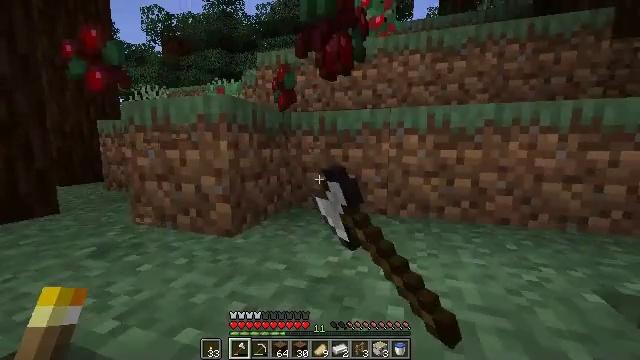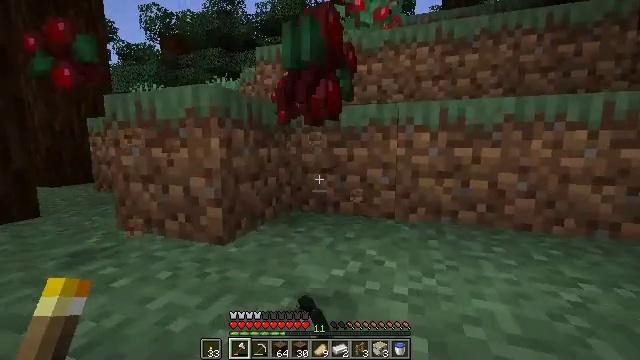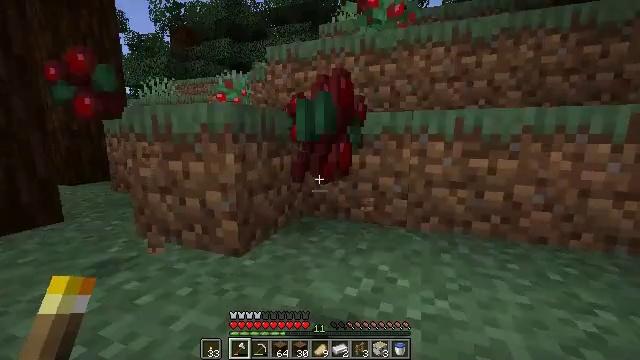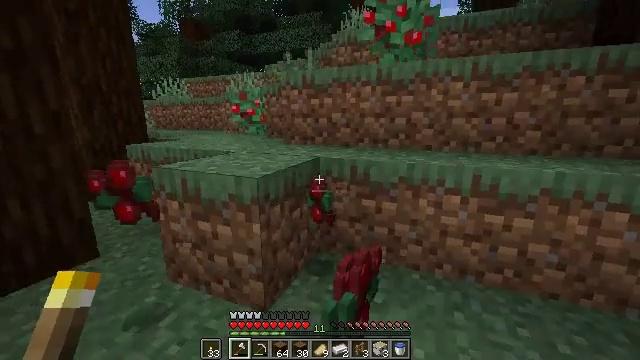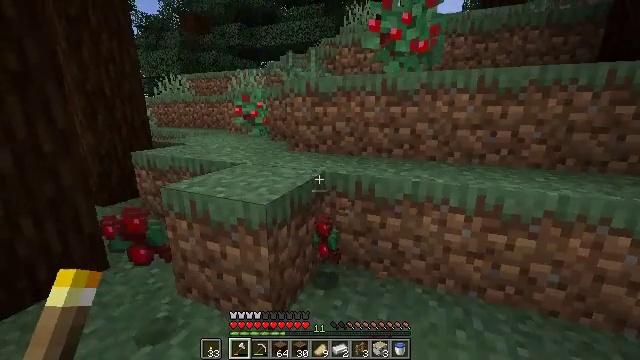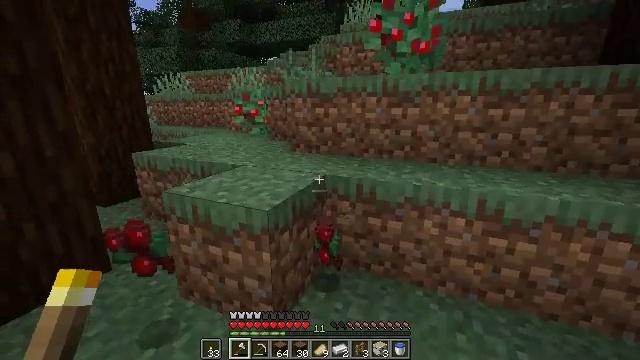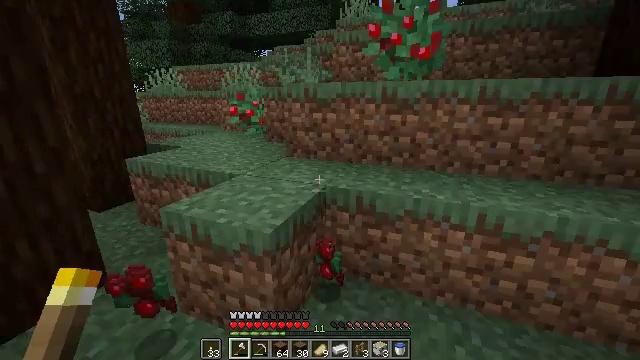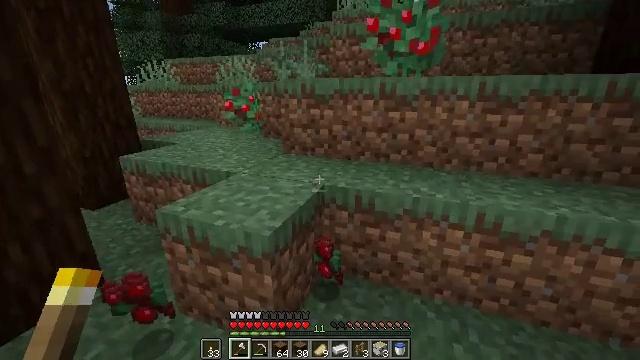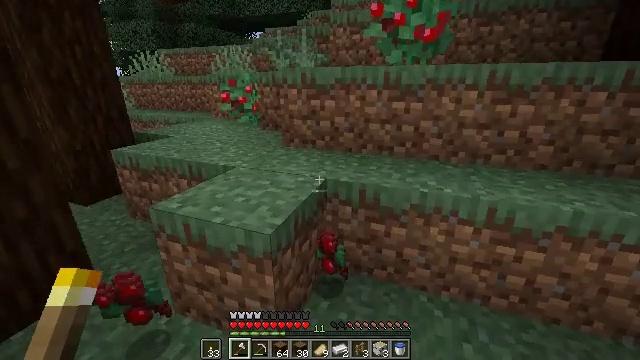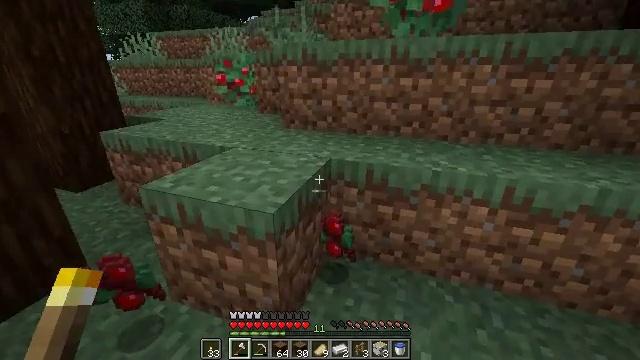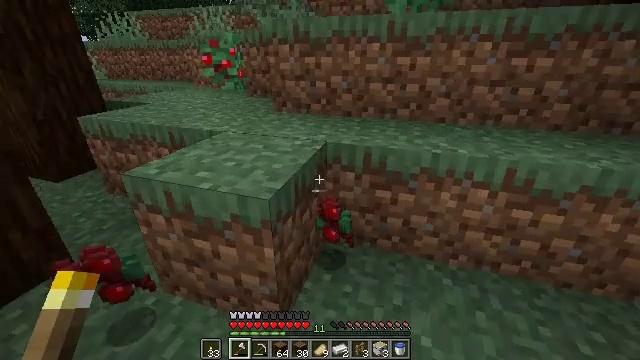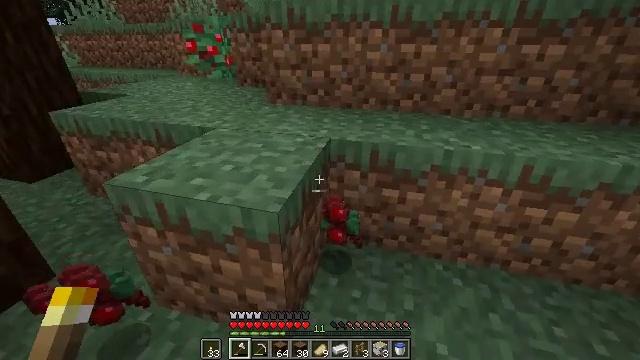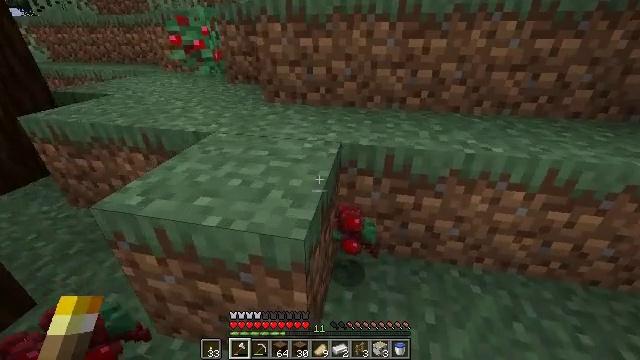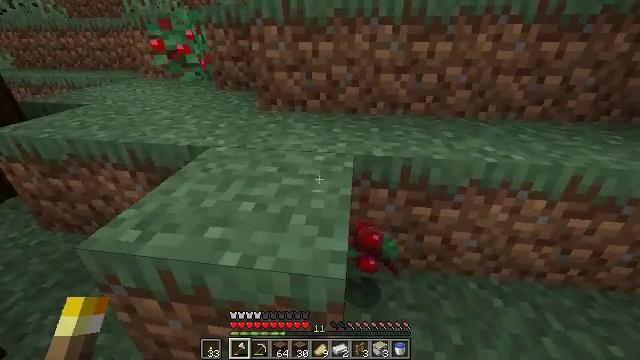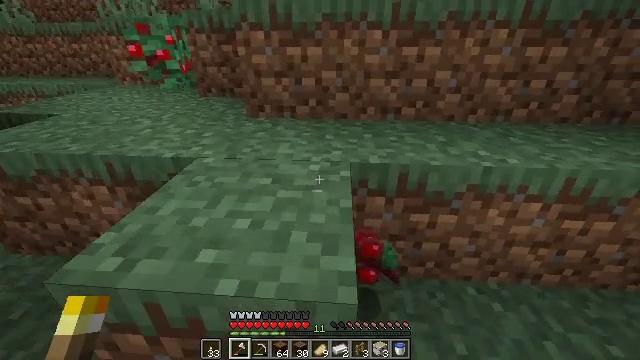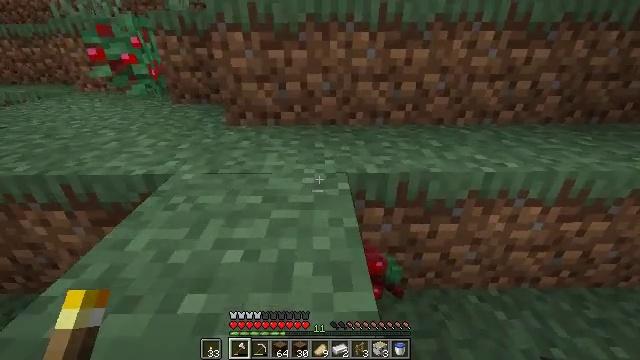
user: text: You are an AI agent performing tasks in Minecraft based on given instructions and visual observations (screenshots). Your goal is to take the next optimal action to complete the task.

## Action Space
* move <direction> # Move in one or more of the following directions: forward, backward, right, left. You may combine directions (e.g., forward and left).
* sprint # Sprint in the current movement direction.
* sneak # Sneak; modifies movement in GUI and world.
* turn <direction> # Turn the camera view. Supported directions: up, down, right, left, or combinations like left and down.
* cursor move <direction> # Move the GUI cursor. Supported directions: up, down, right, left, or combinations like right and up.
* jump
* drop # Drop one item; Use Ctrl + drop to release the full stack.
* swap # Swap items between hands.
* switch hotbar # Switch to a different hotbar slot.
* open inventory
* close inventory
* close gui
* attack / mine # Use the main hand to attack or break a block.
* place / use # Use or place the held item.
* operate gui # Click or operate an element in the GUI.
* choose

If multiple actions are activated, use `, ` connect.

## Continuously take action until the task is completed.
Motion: motion action
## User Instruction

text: Break the sweet berry bush to collect berries.
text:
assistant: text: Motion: move forward
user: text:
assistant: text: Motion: move forward, turn left and down, jump
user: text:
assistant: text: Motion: move forward, turn left and down, jump
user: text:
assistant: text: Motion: move forward, turn down, jump
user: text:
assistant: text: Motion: move forward
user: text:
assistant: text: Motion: move forward, turn right and down
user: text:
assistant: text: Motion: move forward, turn down
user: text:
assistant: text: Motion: move forward and move left, turn down
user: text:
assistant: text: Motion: move forward and move left, turn down
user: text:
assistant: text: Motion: move forward and move left, turn right and down
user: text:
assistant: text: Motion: move forward and move left, turn right and down
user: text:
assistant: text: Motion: move forward and move left, turn right and down
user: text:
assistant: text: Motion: move forward and move left, turn right
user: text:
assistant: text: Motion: move forward, turn right
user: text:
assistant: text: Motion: move forward, turn right
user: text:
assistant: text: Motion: move forward, turn right, jump
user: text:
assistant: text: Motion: move forward, turn right and down, jump
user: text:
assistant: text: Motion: move forward, turn right, jump
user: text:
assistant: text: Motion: move forward, turn right, jump
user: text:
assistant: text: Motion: move forward
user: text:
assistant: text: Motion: move forward
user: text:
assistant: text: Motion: move forward, turn up
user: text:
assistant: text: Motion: move forward, turn right and up
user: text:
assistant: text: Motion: move forward, turn right and up
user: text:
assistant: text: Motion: move forward, turn right and up
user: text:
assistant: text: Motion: move forward, turn right and up, attack / mine
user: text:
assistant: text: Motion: move forward, turn up, attack / mine
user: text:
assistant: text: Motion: move forward and move left, attack / mine
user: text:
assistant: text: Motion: move forward and move left, turn left, attack / mine
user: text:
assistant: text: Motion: move forward and move left, turn left and down